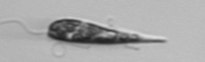
Label: Euglena